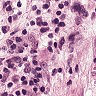
Metastatic tissue present: yes